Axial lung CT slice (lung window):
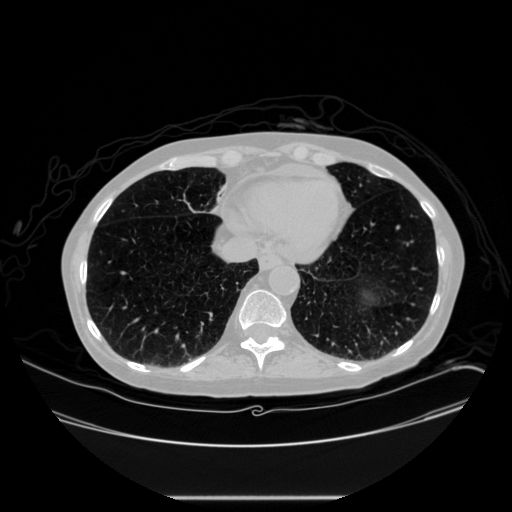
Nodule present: no